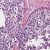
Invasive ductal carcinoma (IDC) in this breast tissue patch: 0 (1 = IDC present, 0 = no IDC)